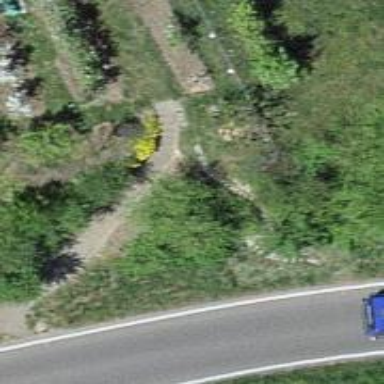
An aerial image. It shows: Set of steps on the road.